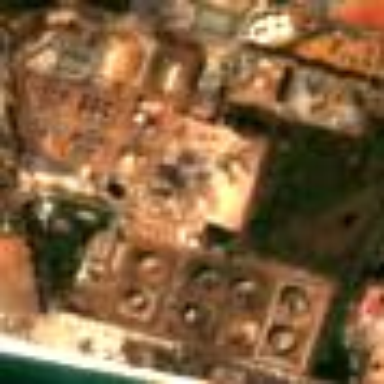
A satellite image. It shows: Industrial refinery with man-made works.